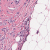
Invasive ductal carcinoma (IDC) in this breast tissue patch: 1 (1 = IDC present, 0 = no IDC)